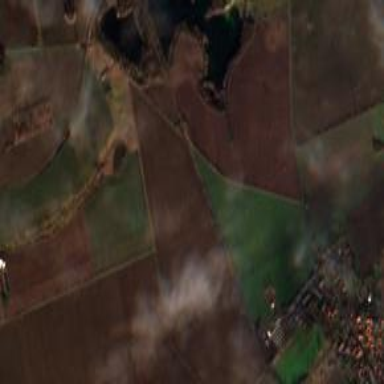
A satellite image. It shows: Picturesque farmland scene.